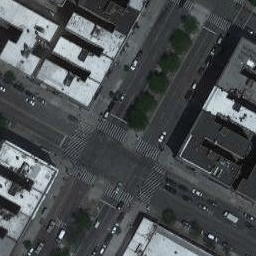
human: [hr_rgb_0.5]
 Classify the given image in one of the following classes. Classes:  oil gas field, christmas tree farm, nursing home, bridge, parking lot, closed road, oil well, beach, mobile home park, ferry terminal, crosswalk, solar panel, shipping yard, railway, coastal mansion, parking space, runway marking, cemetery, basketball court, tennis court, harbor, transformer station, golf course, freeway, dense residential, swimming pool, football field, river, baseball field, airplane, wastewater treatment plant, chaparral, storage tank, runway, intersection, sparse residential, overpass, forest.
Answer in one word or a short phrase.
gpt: intersection